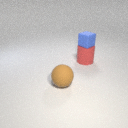
large red rubber cylinder below small blue rubber cube